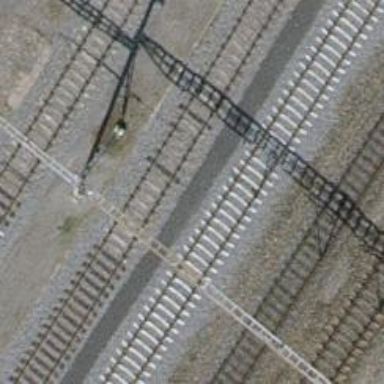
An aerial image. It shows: Single-track railway siding with electrified contact lines.